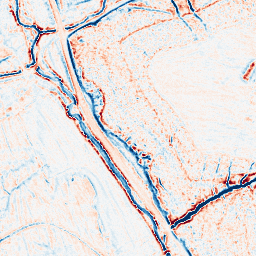
Category: edge_preserving
Decomposition family: bilateral
Decomposition parameters: d: 9
sigma_color: 50
sigma_space: 50
Upsampling method: quintic
Upsampling parameters: scale: 2
Upsampling scale: 2